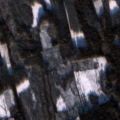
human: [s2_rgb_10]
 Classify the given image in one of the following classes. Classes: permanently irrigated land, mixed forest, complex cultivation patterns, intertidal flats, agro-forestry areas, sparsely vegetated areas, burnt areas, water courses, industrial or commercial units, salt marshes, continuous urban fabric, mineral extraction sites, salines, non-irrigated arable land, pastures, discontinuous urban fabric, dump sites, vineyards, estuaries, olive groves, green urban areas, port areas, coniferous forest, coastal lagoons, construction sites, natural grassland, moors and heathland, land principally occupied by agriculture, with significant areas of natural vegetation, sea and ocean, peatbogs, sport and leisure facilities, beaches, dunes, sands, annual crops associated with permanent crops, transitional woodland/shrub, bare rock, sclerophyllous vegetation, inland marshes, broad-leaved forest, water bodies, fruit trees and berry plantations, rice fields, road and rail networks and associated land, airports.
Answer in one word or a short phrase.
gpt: coniferous forest, mixed forest, transitional woodland/shrub